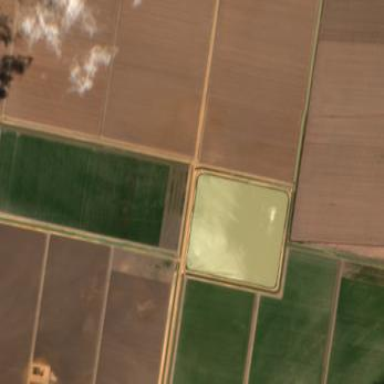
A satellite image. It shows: Farmland growing cotton crops.